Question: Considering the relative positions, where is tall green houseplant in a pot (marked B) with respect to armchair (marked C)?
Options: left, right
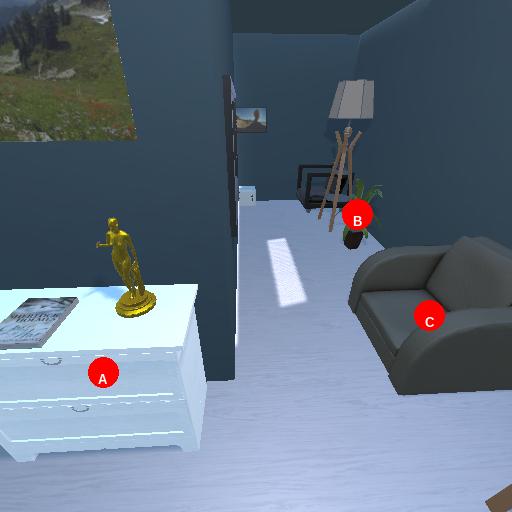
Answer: left